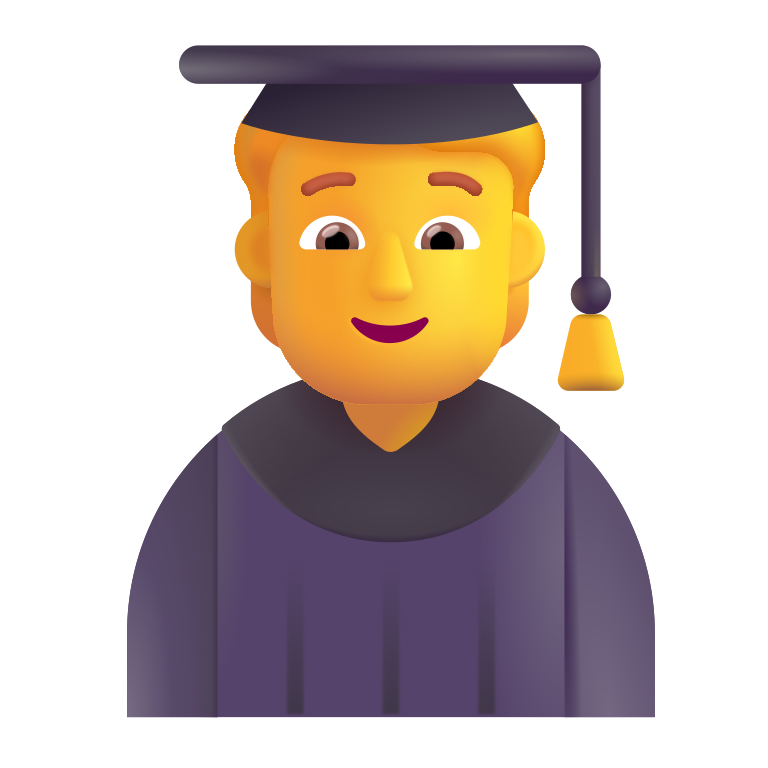
student color default